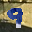
Label: 9